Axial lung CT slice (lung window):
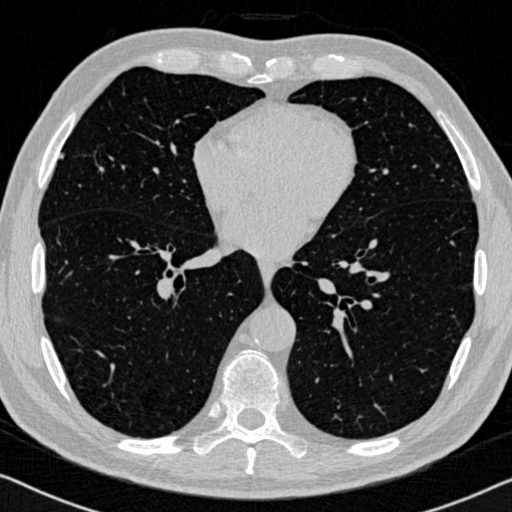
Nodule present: no